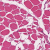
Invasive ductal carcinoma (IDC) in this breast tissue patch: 0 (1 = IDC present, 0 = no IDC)